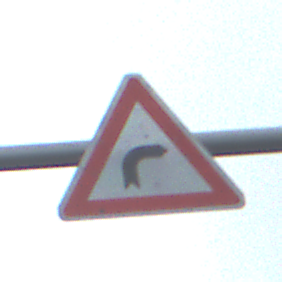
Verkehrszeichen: KurveRechts
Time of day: Midday
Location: Outdoor (Suburban)
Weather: Overcast
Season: NotSpecified
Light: Natural